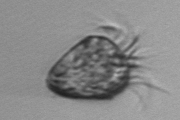
Label: Ciliophora